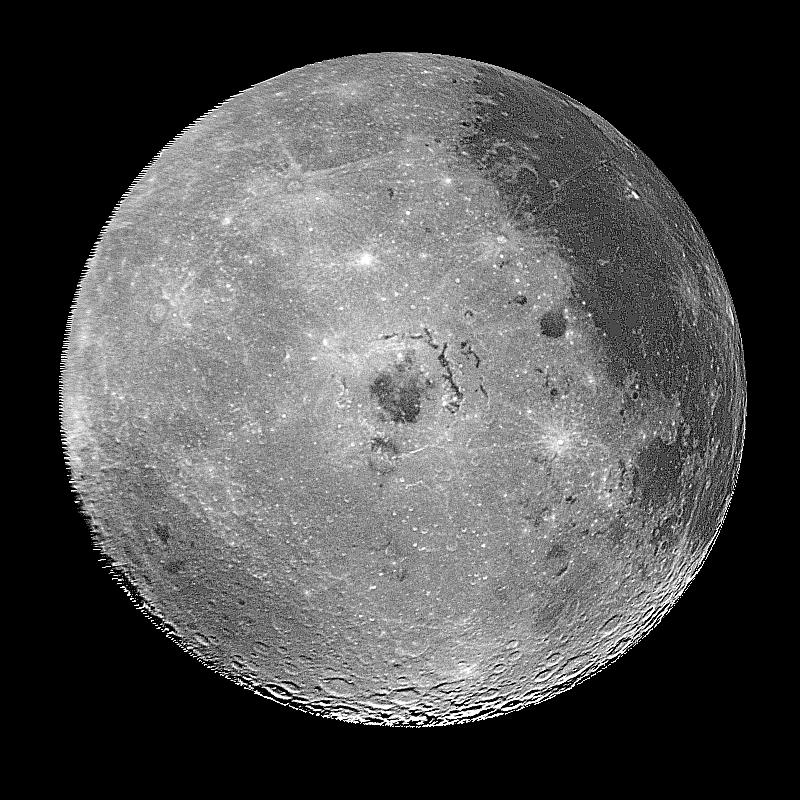
Moon - Western Hemisphere Moon, Galileo